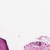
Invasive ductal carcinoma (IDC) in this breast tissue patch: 0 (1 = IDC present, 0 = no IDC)